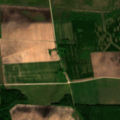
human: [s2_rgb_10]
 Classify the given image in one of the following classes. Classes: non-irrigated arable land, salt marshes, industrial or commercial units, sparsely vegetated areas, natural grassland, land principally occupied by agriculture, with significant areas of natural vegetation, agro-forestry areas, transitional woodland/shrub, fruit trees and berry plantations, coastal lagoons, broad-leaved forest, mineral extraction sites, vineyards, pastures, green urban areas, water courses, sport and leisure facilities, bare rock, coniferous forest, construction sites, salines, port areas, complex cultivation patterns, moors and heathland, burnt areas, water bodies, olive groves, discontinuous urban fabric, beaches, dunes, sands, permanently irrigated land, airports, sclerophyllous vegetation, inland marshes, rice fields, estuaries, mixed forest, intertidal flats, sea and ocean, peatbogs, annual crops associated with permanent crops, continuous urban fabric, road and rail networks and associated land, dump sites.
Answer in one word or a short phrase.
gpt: non-irrigated arable land, pastures, broad-leaved forest, mixed forest, transitional woodland/shrub